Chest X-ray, PA view. Patient: 59 years old, sex F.
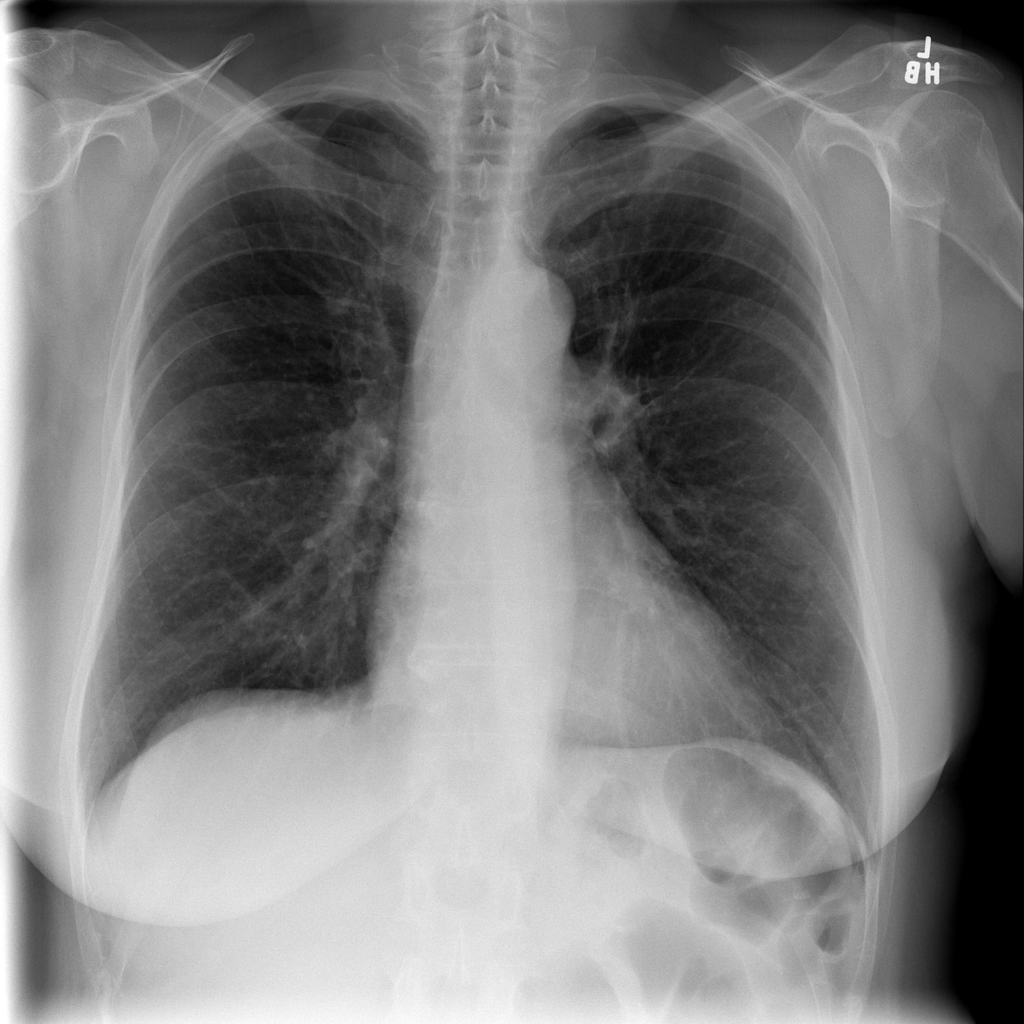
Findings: No Finding